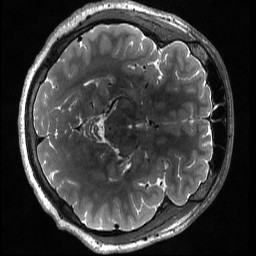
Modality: T2w
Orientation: axial
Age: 19
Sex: male